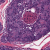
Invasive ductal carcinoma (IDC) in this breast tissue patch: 0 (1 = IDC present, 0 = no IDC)